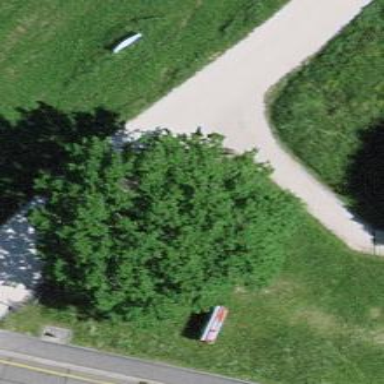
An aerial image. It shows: Bench for seating.